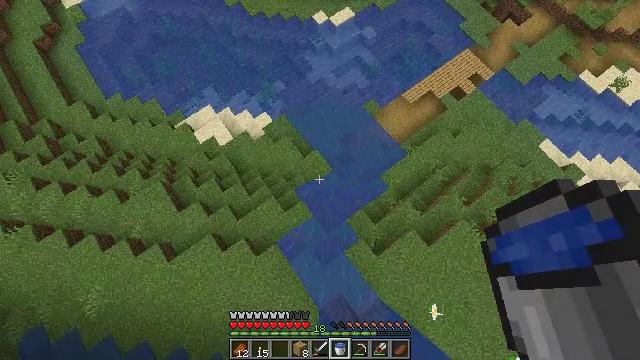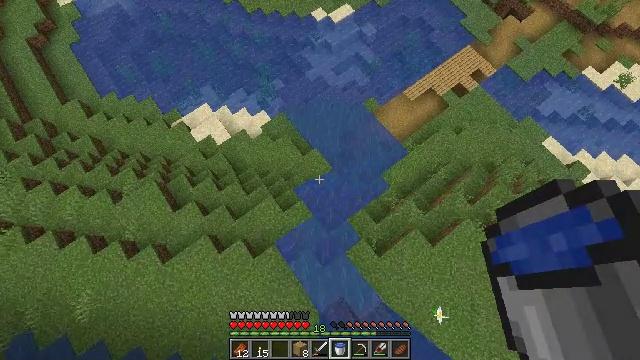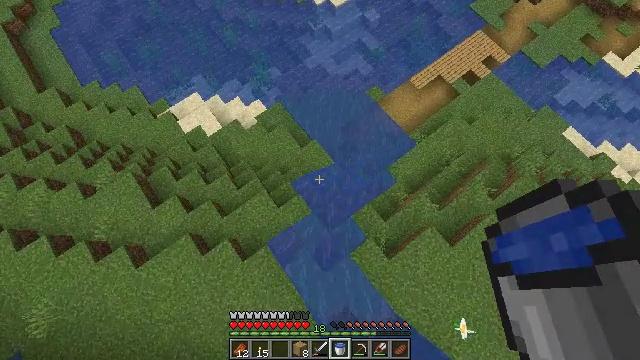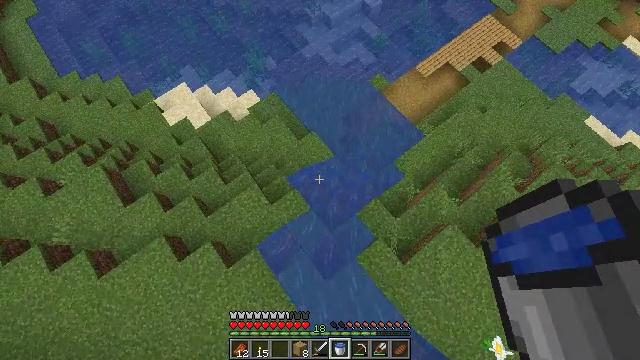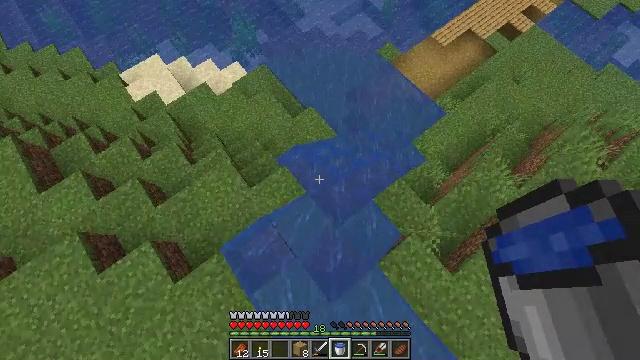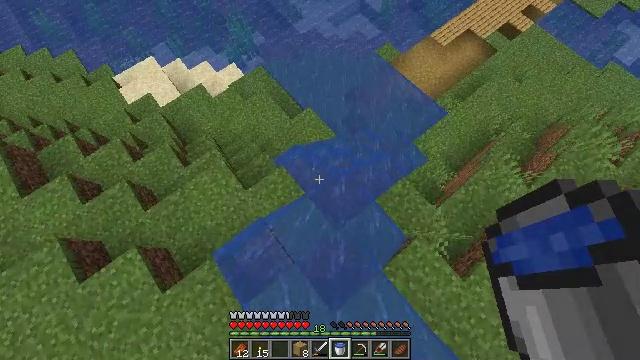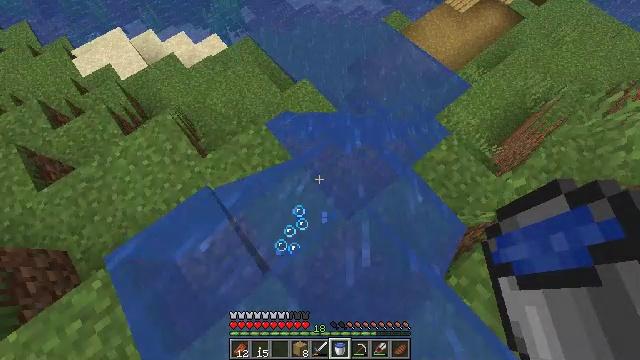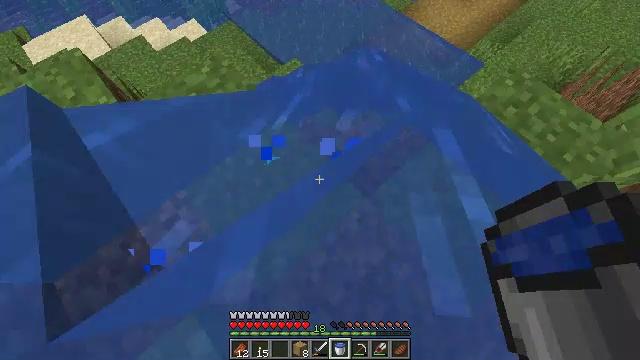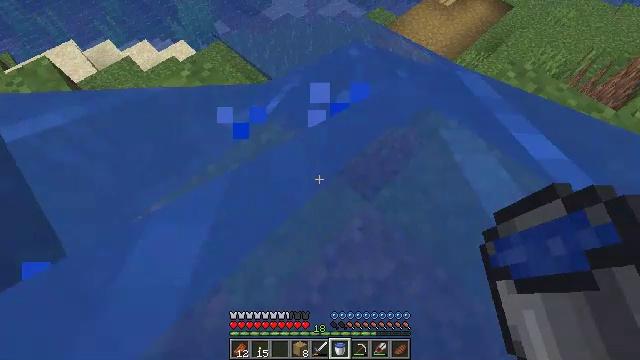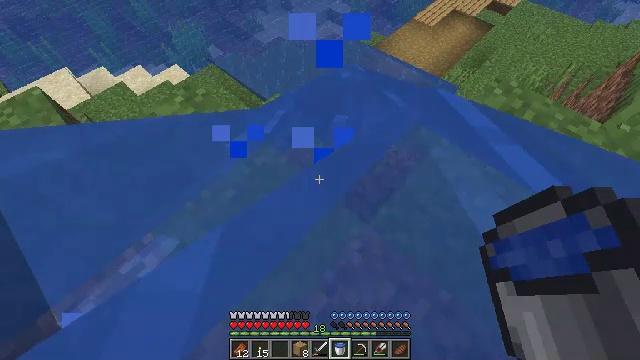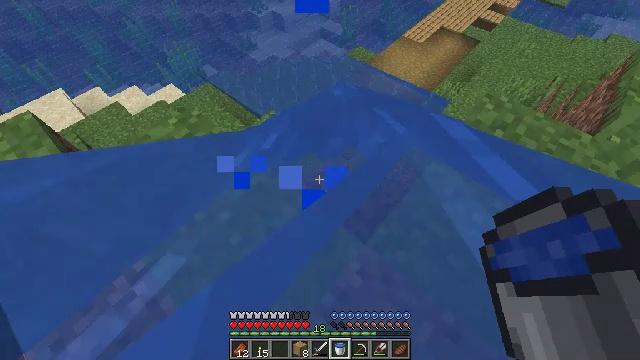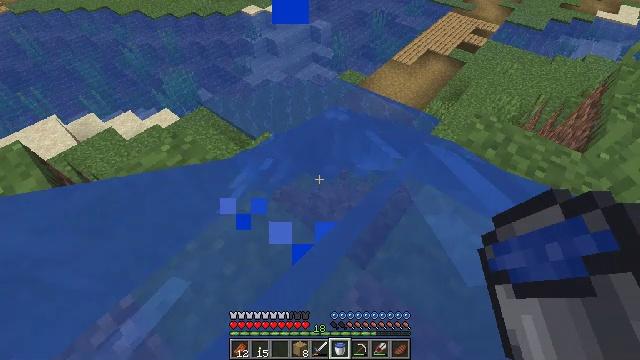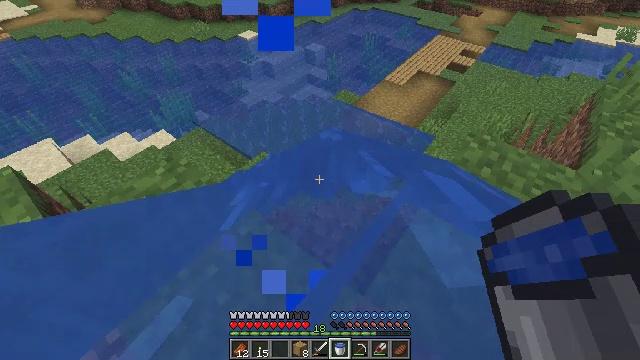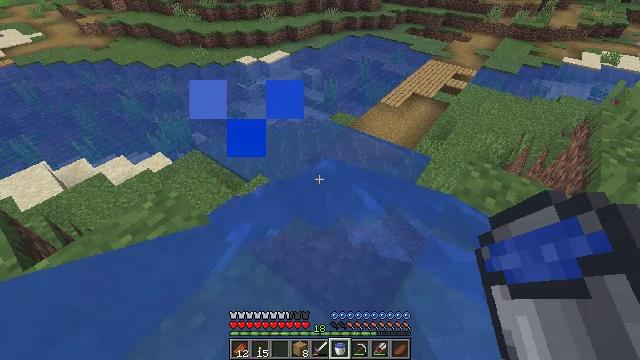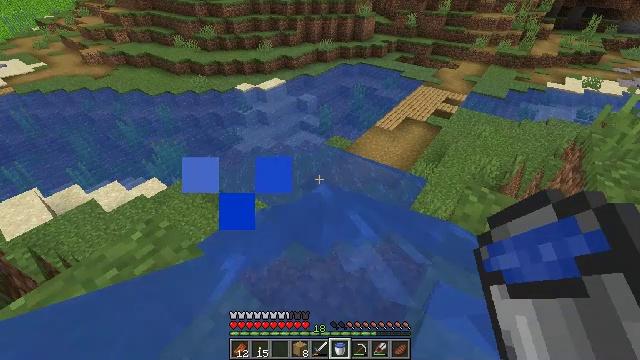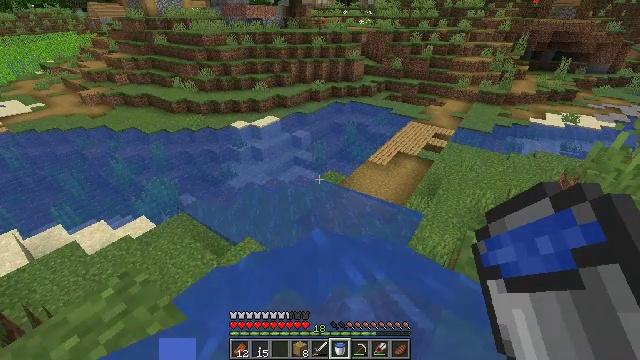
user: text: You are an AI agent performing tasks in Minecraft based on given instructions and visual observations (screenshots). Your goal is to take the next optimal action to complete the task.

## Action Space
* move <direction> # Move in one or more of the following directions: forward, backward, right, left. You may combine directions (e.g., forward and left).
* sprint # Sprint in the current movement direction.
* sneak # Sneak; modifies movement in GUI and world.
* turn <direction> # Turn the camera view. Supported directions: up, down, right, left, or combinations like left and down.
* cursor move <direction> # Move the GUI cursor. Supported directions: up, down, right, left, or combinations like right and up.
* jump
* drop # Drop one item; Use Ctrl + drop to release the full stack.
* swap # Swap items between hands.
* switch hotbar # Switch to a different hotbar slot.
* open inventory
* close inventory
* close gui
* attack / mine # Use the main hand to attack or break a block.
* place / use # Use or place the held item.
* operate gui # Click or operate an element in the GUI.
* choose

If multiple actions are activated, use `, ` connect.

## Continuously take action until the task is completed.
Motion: motion action
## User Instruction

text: Turn raw beef into cooked beef in a furnace.
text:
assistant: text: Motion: no_op
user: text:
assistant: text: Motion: no_op
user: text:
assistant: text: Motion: no_op
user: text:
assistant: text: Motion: no_op
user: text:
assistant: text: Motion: turn up
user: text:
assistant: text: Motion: turn up
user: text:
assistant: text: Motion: turn right and up
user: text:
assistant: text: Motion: turn right and up
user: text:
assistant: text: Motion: turn right and up
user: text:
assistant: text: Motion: turn right and up
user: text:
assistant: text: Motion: move forward, turn right and up
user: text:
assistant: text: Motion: move forward, turn right and up
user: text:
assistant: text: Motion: move forward, turn up
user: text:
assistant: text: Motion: move forward, turn right and up
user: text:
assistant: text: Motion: move forward, turn right and up
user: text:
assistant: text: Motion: move forward, turn right and up
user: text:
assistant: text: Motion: move forward, turn up
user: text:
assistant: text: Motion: move forward
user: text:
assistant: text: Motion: move forward, turn right and up
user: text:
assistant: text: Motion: move forward, turn right
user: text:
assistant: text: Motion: move forward, turn right
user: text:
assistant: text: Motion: move forward, turn right and down
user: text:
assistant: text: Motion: move forward, turn right and down
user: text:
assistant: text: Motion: move forward, turn right
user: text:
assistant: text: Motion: move forward
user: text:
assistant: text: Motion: move forward
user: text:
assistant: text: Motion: move forward
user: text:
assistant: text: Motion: move forward
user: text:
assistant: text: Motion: move forward
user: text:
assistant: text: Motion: move forward